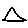
Label: triangle